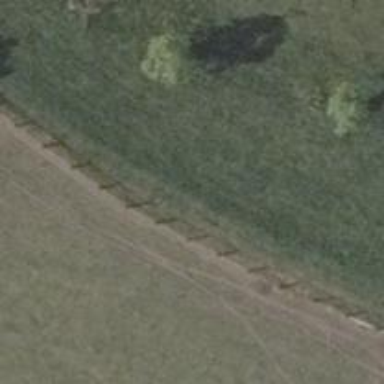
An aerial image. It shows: Grass track road with grade3 tracktype.